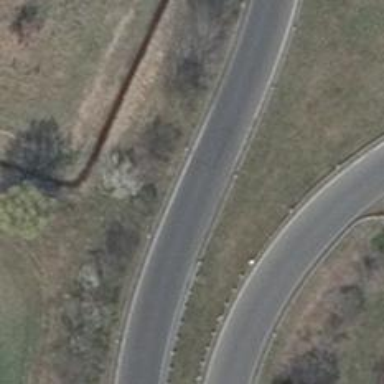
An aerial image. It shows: Motorroad with trunk link.